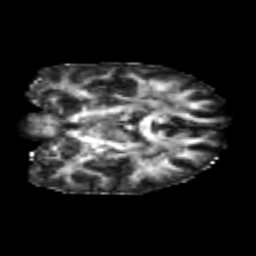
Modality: FA
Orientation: coronal
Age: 25
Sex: female
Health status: healthy
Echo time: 0.074 s